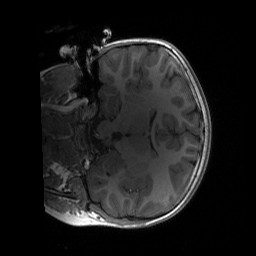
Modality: T1w
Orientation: coronal
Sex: female
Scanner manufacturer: siemens
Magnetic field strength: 3 T
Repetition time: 1.9 s
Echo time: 0.00243 s